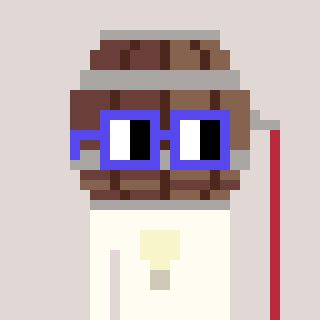
a pixel art character with square blue glasses, a wine barrel-shaped head and a grayscale-colored body on a warm background